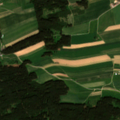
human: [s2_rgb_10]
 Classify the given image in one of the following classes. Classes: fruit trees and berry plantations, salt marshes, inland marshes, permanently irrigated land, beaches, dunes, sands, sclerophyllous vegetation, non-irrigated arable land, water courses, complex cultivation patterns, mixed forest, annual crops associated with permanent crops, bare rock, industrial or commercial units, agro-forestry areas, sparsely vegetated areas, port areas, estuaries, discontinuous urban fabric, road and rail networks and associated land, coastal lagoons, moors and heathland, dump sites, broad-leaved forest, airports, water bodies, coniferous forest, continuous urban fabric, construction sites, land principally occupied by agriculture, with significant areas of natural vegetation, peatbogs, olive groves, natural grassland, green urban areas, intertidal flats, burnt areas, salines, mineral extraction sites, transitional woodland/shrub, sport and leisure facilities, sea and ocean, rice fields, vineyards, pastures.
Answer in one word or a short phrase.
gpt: discontinuous urban fabric, non-irrigated arable land, coniferous forest